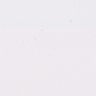
Metastatic tissue present: no